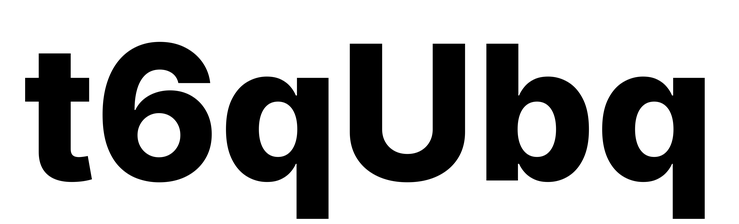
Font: Inter_ExtraBold